Field crop: maize
Growth stage: 1
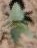
Species: datura